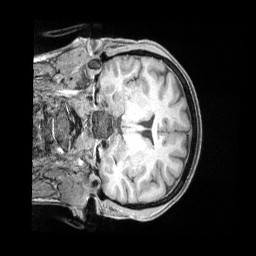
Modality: T1w
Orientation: coronal
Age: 36
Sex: female
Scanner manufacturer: siemens
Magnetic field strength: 3 T
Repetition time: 2 s
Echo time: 0.00211 s